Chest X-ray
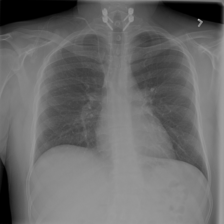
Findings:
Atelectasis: negative
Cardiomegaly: negative
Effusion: negative
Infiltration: negative
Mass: negative
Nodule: negative
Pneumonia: negative
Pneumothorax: negative
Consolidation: negative
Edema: negative
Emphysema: negative
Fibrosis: negative
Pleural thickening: negative
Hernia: negative